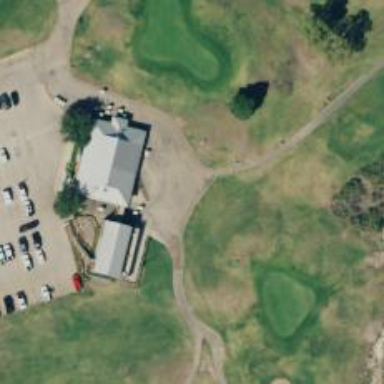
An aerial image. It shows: Path designated for golf carts.